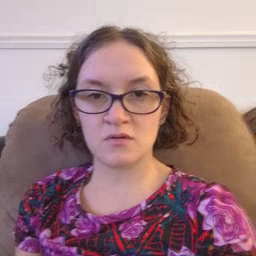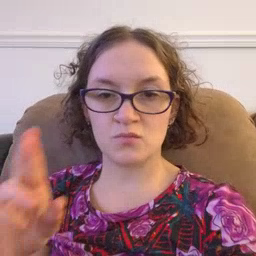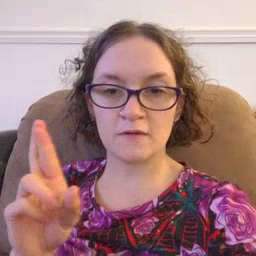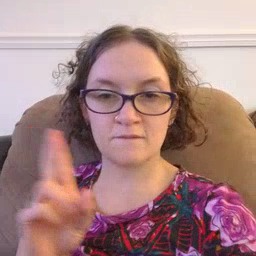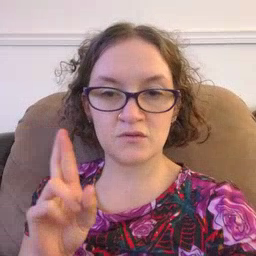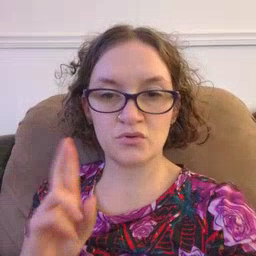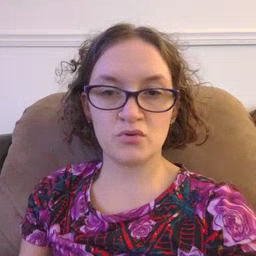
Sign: refrigerator